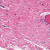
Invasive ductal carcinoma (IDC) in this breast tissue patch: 0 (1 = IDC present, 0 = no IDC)